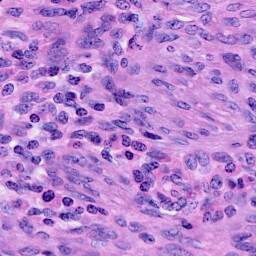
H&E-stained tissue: Cervix